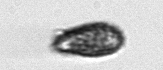
Label: Pseudochattonella_farcimen